Interaction volume radius: 5 \u00c5
Interaction volume height: 20 \u00c5
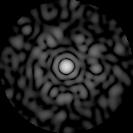
Disorder parameter: 0.8505